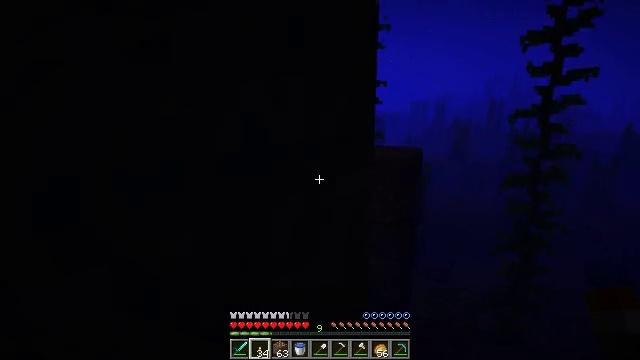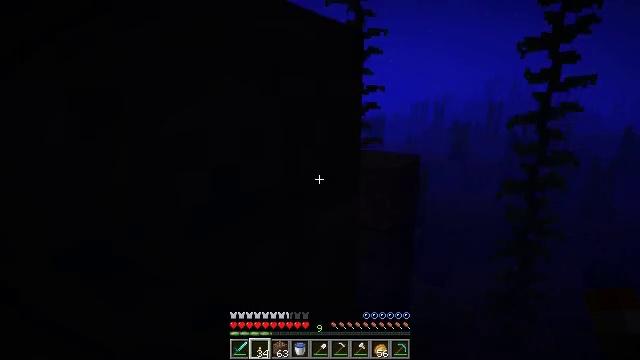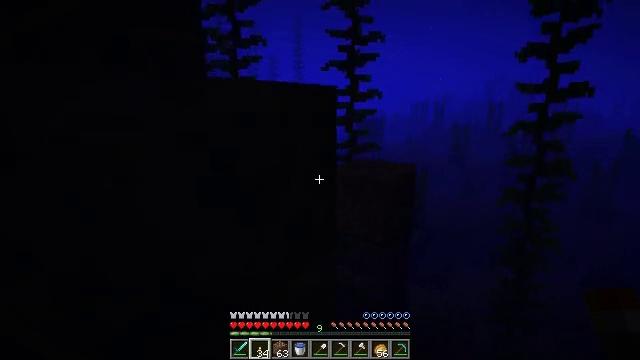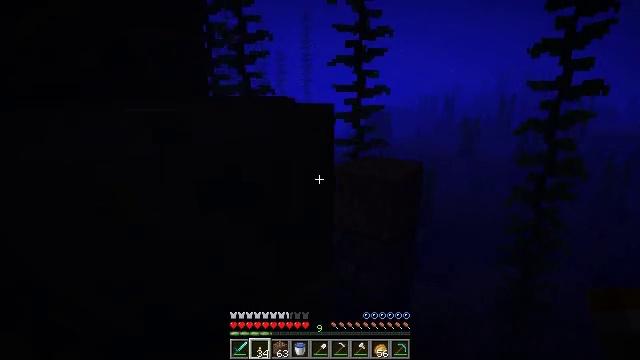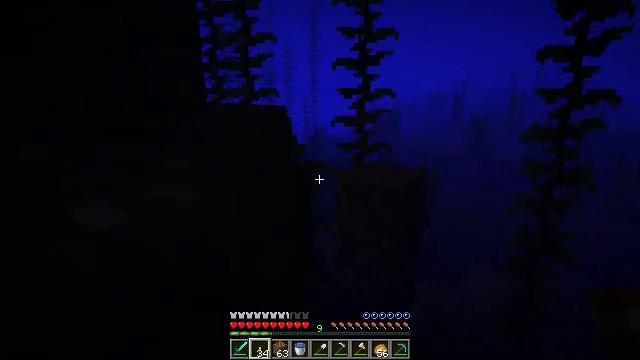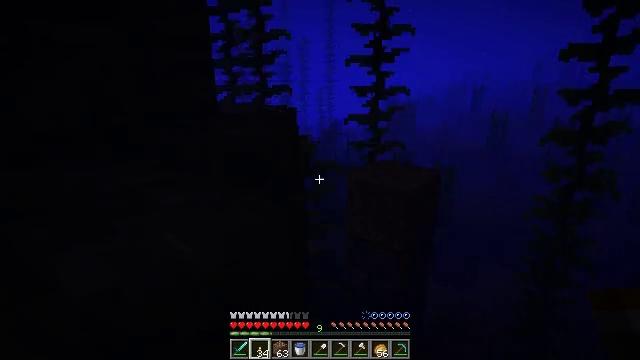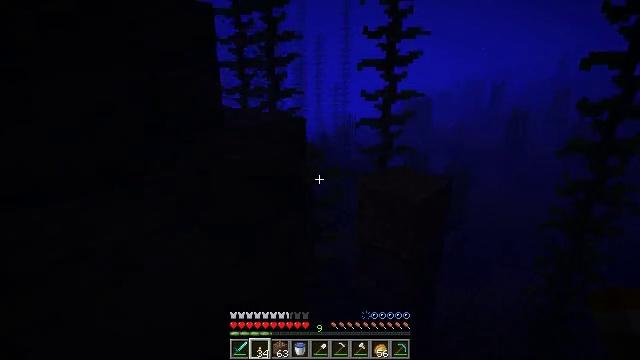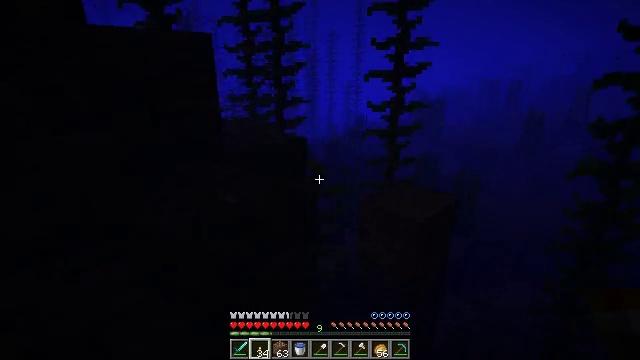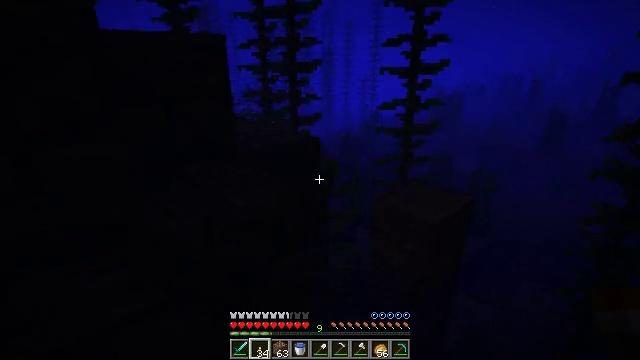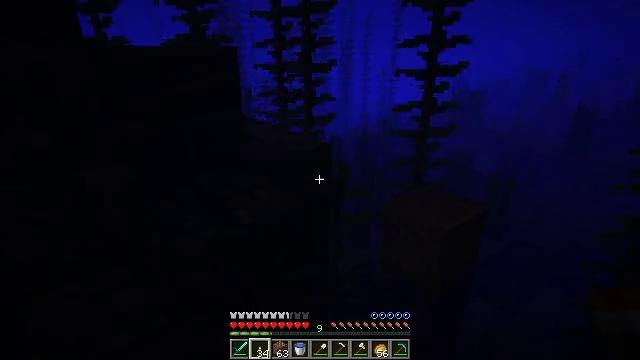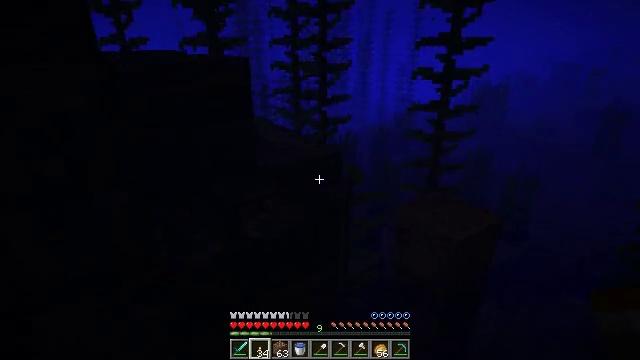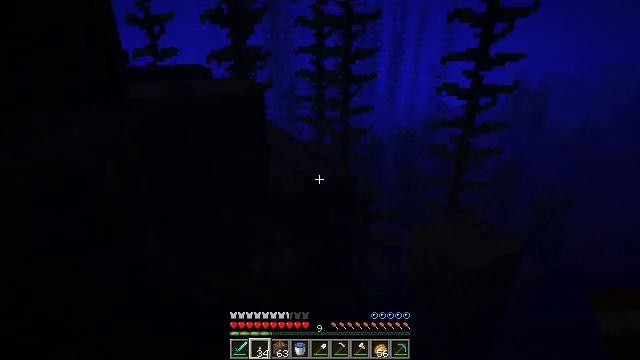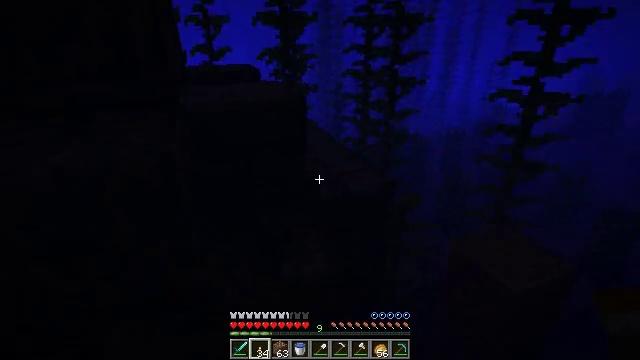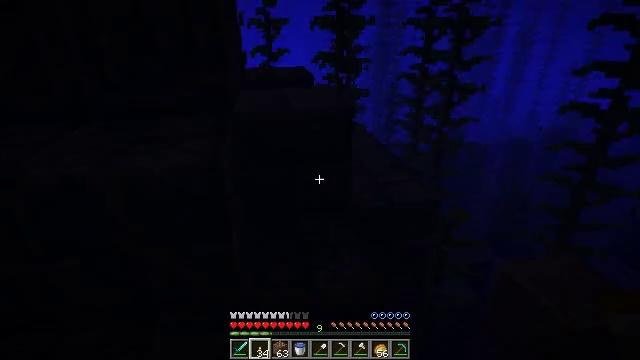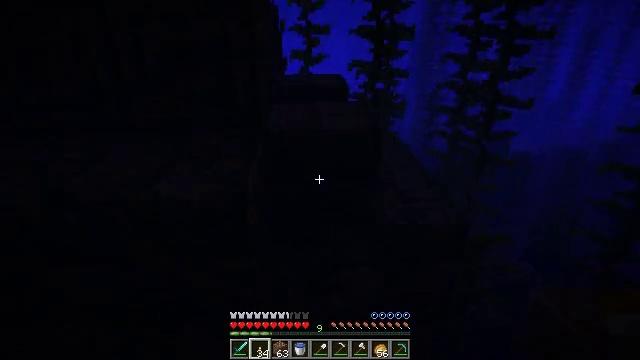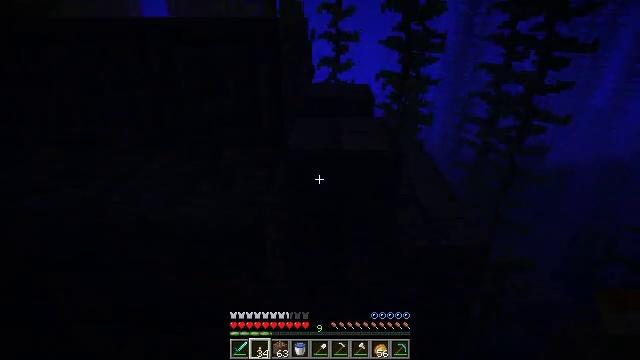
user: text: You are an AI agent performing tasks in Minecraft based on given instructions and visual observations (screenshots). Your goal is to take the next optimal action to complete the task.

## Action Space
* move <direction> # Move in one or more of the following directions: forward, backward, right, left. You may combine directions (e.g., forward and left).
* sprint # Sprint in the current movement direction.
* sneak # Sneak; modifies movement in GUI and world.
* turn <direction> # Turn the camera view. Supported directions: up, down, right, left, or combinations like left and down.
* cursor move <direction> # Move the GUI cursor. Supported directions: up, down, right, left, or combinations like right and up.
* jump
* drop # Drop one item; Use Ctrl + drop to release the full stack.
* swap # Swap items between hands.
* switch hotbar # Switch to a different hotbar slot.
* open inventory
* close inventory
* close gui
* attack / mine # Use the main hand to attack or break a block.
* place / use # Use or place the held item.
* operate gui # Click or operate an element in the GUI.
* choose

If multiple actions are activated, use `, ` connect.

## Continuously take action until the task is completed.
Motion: motion action
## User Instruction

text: Collect polished granite for building.
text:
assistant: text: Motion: move forward and move right, jump
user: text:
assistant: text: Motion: move forward and move right, jump
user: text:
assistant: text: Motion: move forward and move right, turn left and down, jump
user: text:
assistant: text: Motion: move forward and move right, turn left and down, jump
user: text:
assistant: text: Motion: move forward and move right, turn left and down, jump
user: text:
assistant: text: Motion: move forward and move right, turn left and down, jump
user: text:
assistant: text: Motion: move forward and move right, turn left, jump
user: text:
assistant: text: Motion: move forward and move right, turn left and down, jump
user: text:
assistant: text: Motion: move forward and move right, turn left and down, jump
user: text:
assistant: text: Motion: move forward and move right, turn left and down, jump
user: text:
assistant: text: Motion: move forward and move right, turn left and down, jump
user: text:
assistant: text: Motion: move forward and move right, turn left, jump
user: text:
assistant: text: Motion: move forward and move right, turn left, jump
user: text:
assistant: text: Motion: move forward and move left, turn left, jump
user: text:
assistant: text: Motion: move forward and move left, turn left, jump
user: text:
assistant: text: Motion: move forward and move left, turn left, jump
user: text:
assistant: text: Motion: move forward and move left, turn left, jump
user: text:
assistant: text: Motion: move forward and move left, turn left, jump
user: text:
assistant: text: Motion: move forward and move left, jump
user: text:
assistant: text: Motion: move forward and move left, jump
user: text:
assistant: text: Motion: move forward and move left, jump
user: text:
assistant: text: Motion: move forward and move left, jump
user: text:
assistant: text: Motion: move forward and move left, turn left and down, jump
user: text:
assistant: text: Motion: move forward and move left, turn left, jump
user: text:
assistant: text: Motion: move forward and move left, jump
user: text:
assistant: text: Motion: move forward, jump
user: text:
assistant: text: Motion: move forward, jump
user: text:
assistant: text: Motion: move forward, jump
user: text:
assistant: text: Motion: move forward, jump
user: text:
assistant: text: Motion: move forward, turn down, jump